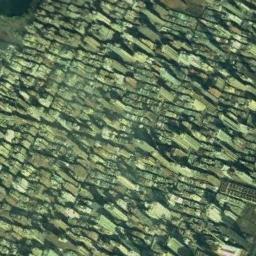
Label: commercial_area